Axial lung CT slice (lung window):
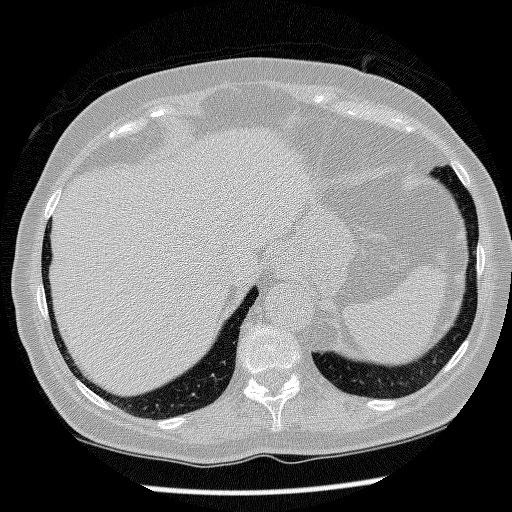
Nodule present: no